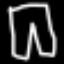
Label: pants